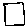
Label: square